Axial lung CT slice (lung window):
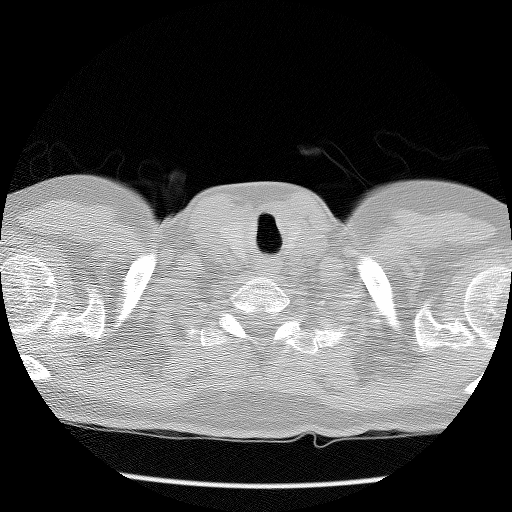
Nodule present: no